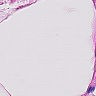
Metastatic tissue present: no